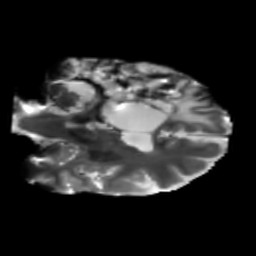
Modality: T2w
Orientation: coronal
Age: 48
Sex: male
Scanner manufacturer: siemens
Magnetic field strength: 3 T
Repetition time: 5.25 s
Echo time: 0.08 s